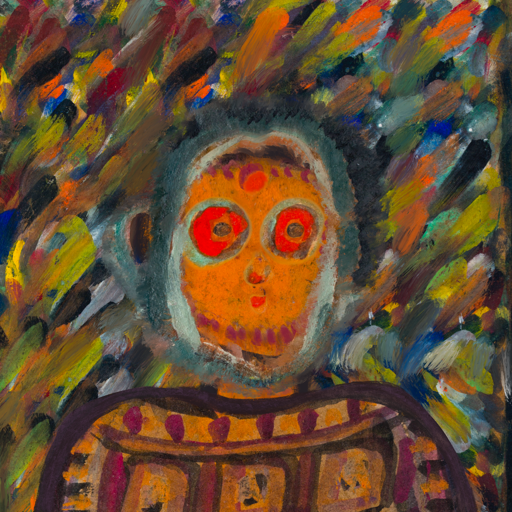
Background: An_Impression, Head And Neck Front: Doll, Face Front: Sisters, Bust: Doll, Hair Front: Boggyland, Head Accessory: Blank, Second Necklace: Blank, Necklace: Blank, Baby: Blank